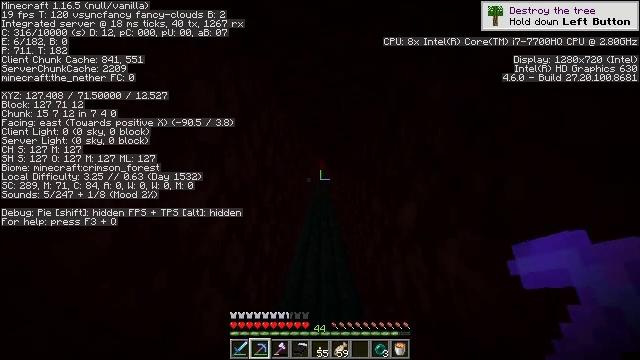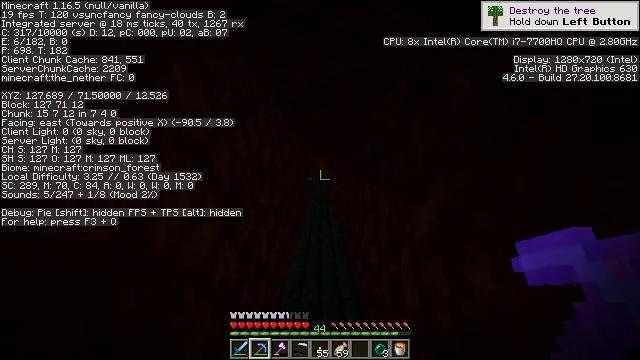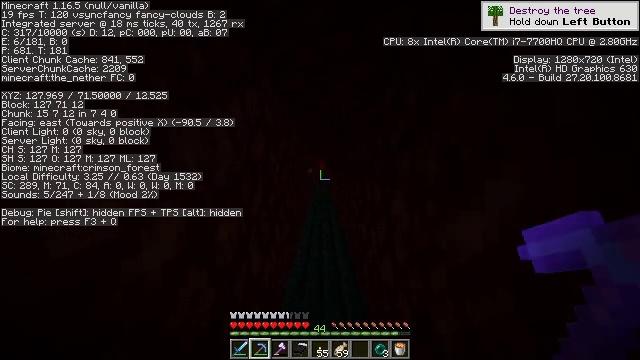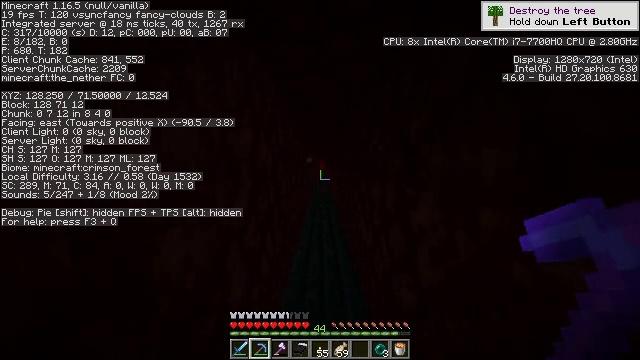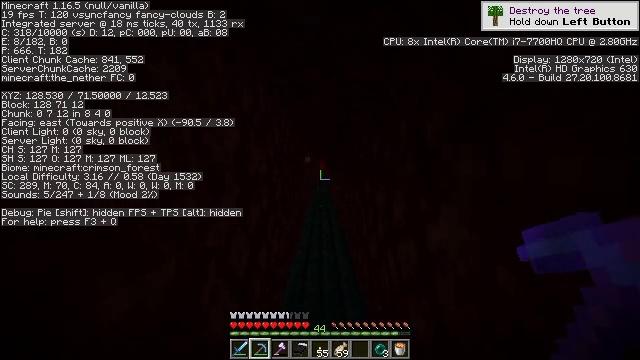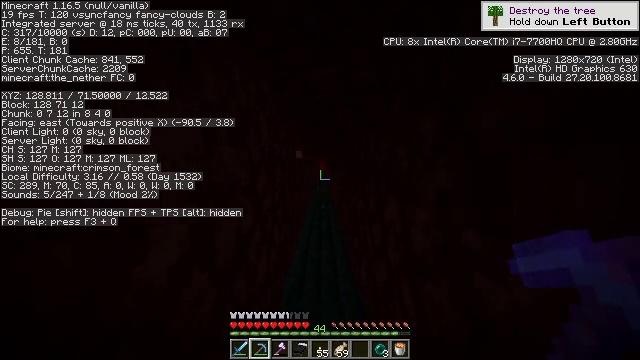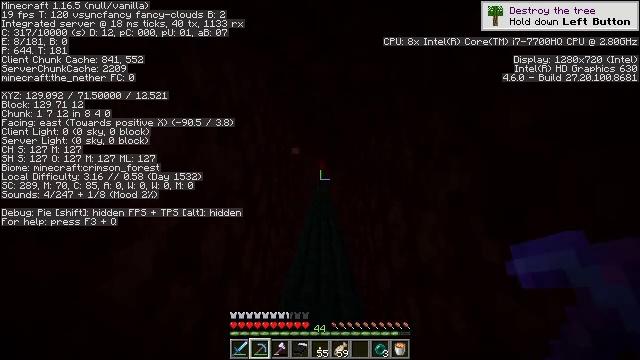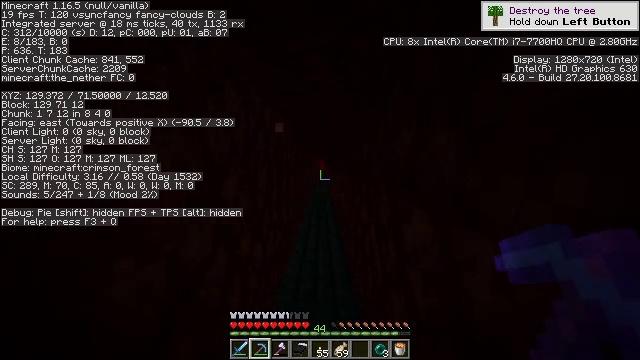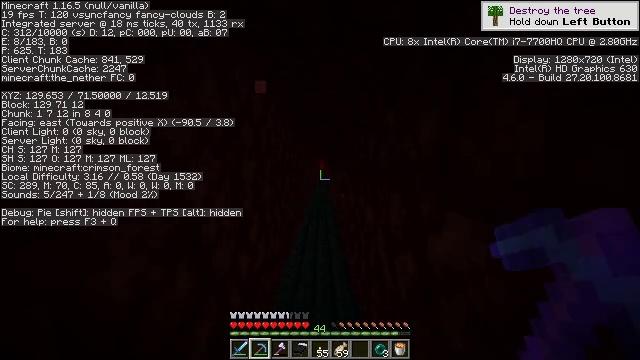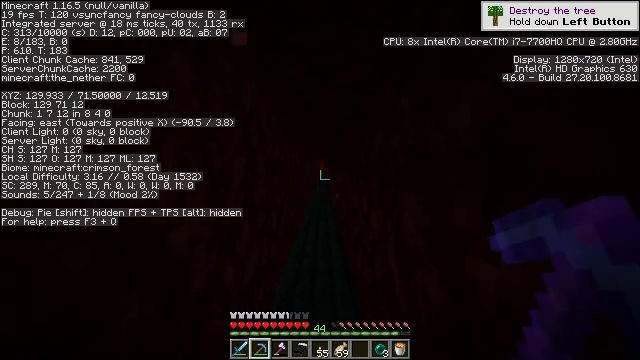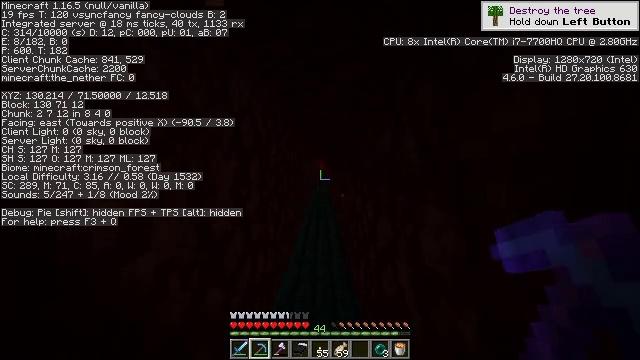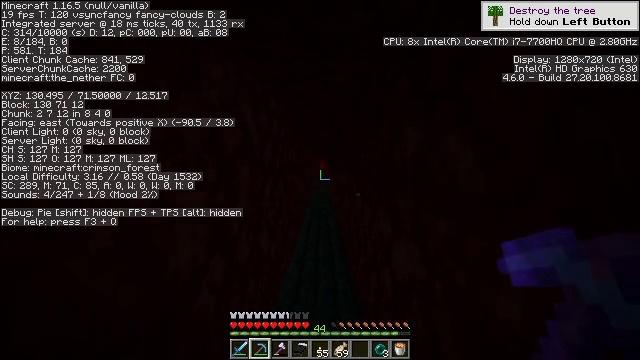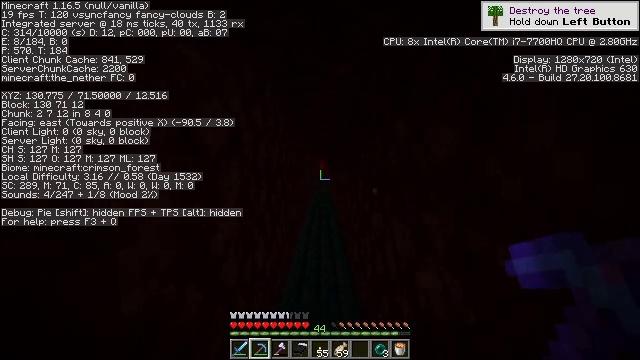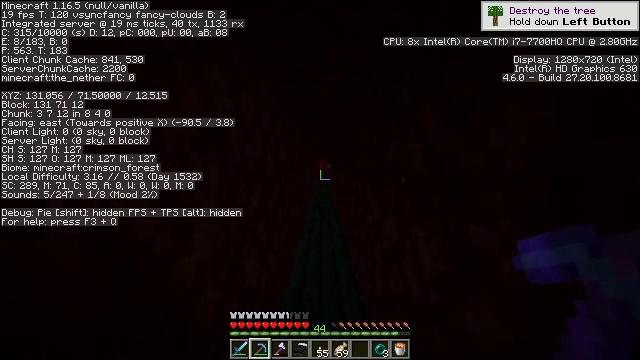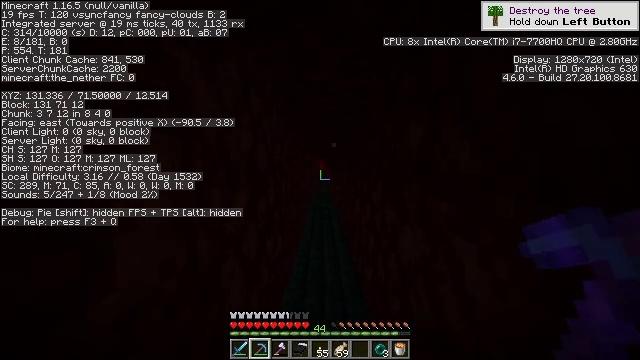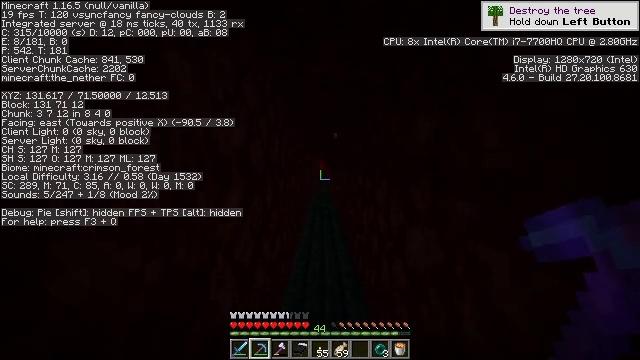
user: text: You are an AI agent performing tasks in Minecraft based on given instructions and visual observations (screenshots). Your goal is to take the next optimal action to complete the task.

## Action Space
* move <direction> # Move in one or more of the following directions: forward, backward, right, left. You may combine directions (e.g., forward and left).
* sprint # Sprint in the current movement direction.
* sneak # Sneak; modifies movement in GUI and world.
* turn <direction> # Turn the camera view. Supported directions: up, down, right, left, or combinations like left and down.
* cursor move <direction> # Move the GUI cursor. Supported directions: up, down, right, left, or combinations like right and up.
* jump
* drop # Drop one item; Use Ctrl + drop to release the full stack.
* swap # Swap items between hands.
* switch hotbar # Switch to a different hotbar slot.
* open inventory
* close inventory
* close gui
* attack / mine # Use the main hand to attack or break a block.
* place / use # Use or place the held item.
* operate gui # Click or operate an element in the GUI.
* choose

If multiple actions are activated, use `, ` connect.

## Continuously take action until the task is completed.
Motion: motion action
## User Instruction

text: Mine the redstone wall torch on the wall.
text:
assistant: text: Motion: move forward
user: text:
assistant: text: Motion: move forward
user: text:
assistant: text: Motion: move forward
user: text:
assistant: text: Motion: move forward
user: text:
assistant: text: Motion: move forward
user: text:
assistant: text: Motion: move forward
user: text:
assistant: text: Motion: move forward
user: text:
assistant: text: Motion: move forward
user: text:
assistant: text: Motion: move forward
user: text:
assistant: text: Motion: move forward
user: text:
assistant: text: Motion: move forward
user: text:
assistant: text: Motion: move forward
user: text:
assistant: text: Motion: move forward
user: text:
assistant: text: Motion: move forward
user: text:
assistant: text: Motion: move forward
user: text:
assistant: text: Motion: move forward
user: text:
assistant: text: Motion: move forward
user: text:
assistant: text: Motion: move forward
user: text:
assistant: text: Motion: move forward
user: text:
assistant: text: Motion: move forward
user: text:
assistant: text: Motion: move forward
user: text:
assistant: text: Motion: move forward
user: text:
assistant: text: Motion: move forward
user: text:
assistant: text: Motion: move forward
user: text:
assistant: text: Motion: move forward
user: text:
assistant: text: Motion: move forward
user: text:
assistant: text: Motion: move forward
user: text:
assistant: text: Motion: move forward
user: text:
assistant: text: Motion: move forward
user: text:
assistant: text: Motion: move forward